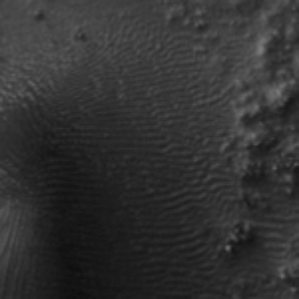
Label: frost